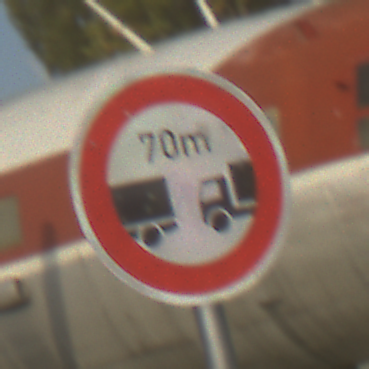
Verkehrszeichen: VerbotUnterschreitenMindestabstand
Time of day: SunriseSunset
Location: Outdoor (Special)
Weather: Clear
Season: NotSpecified
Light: Natural